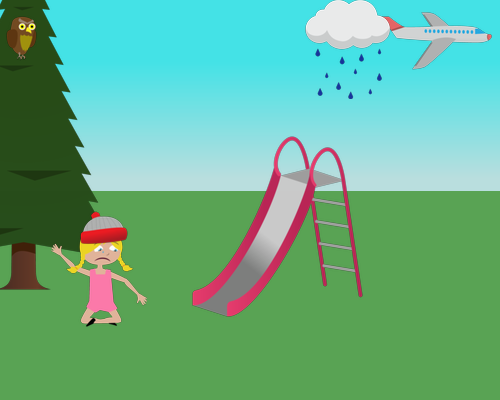
left side small pine tree an owl sitting facing right medium size a small plane facing right a rain cloud covering plane wing under it a medium slide facing left medium size girl sad facing right red grey hat on